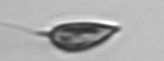
Label: Prorocentrum_triestinum